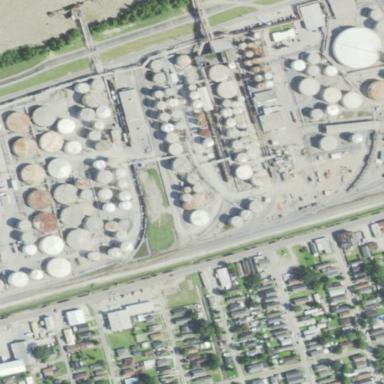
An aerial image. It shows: Industrial area designated as petroleum terminal.